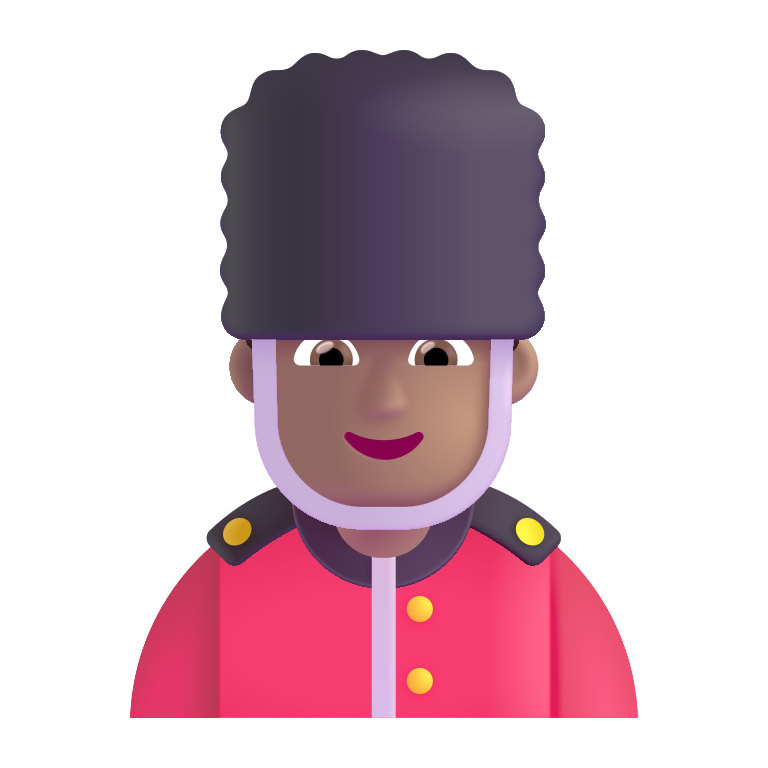
man guard color